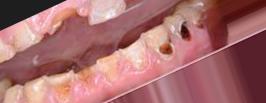
Condition: Caries